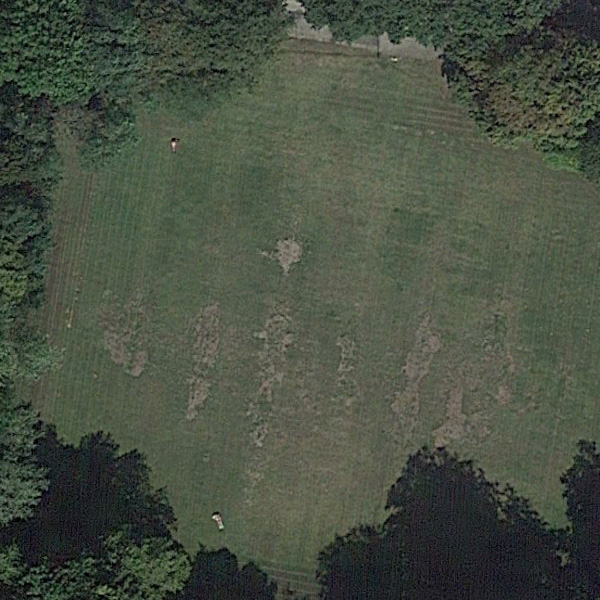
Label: Meadow